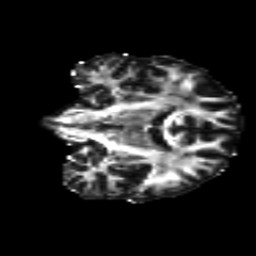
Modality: FA
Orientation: coronal
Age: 32
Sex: male
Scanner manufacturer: siemens
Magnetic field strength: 3 T
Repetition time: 8.6 s
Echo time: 0.095 s